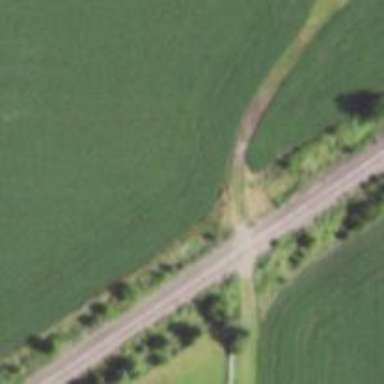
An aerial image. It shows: Level crossing along the railway.